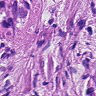
Metastatic tissue present: yes